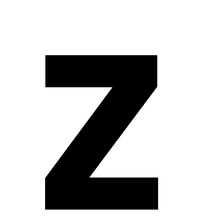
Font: Poppins-SemiBold